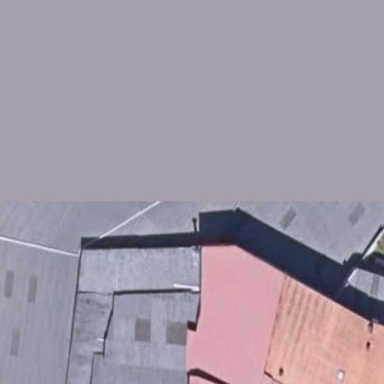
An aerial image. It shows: Industrial building.